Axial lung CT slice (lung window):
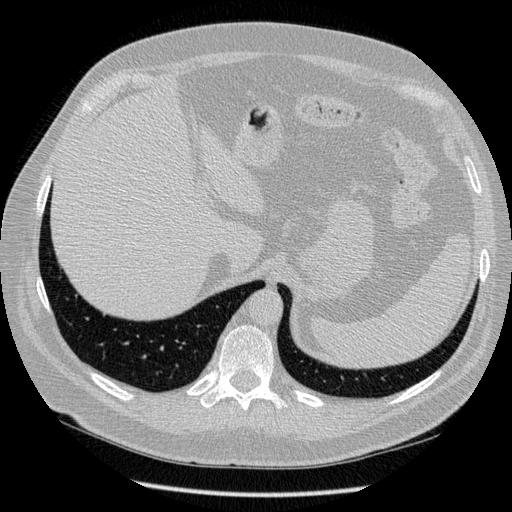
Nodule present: no